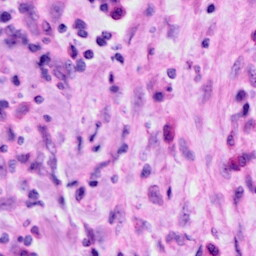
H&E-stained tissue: Cervix